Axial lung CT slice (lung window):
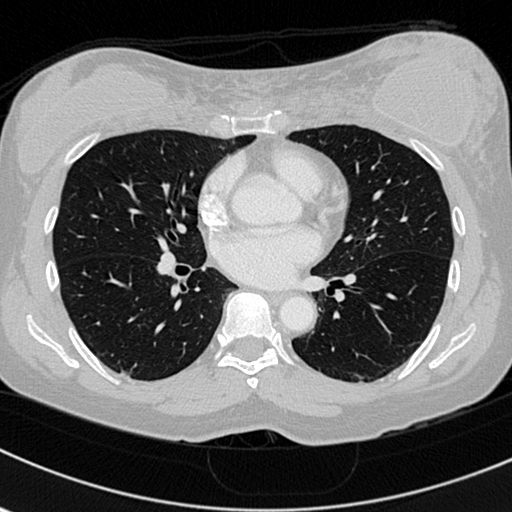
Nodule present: no